Field crop: tomato
Growth stage: 1
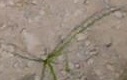
Species: cyperus